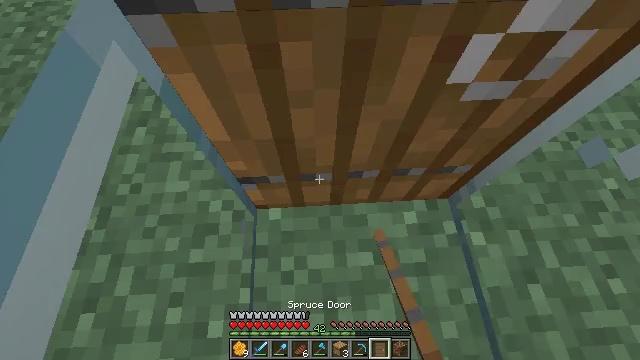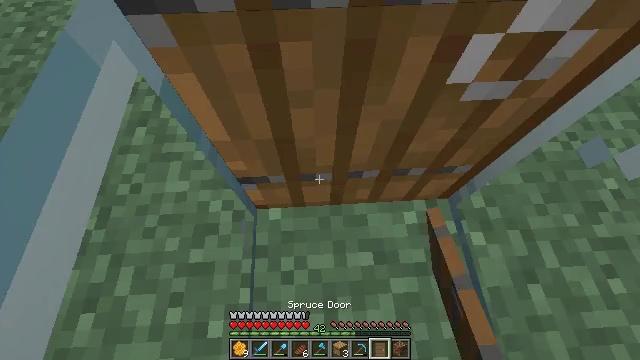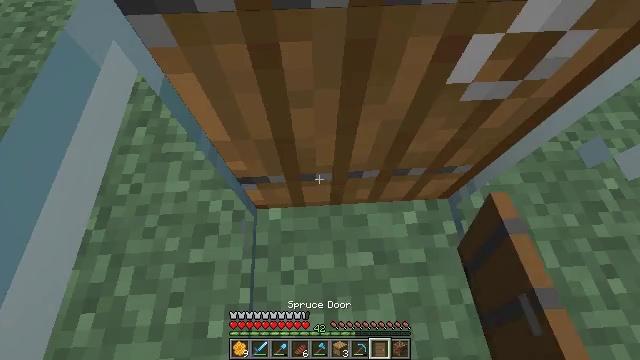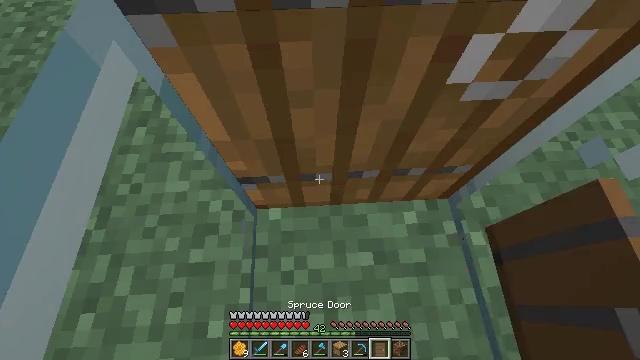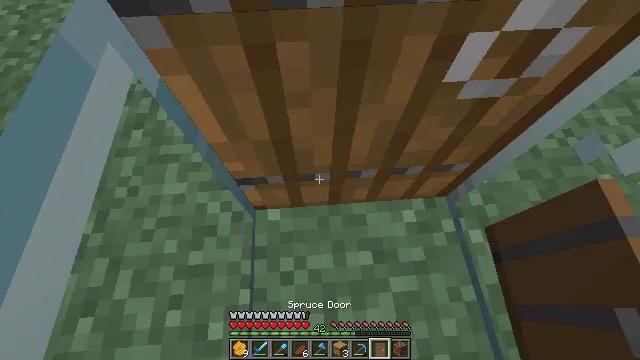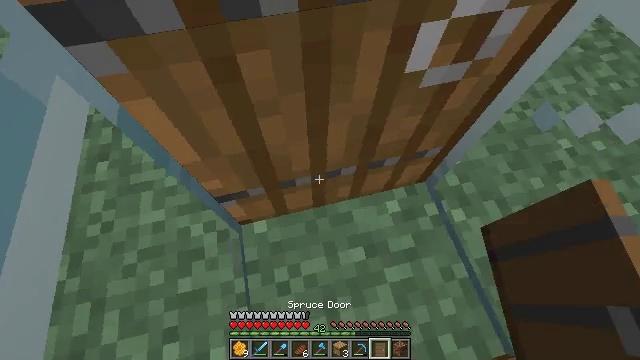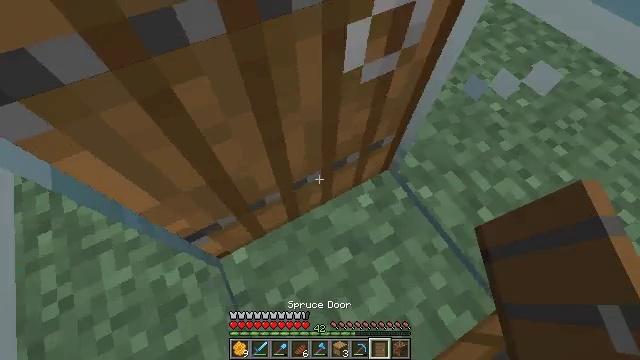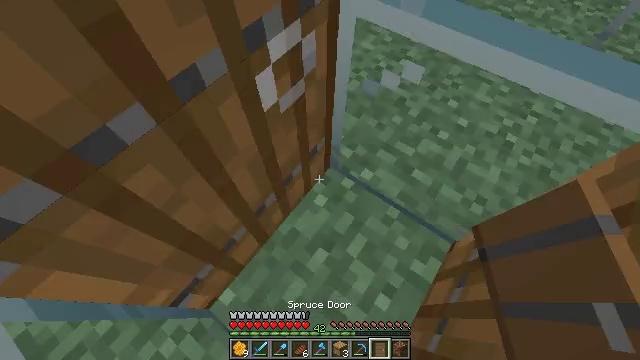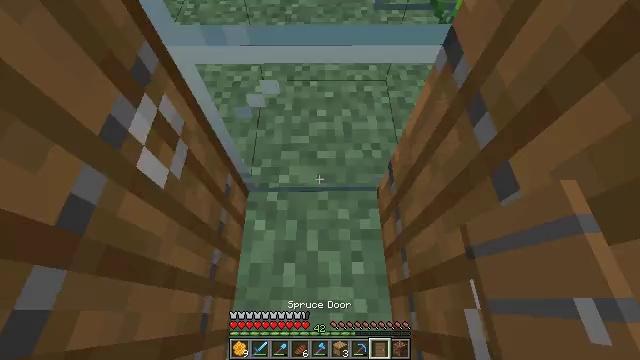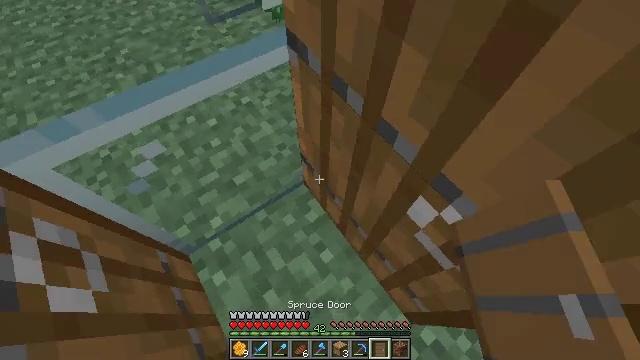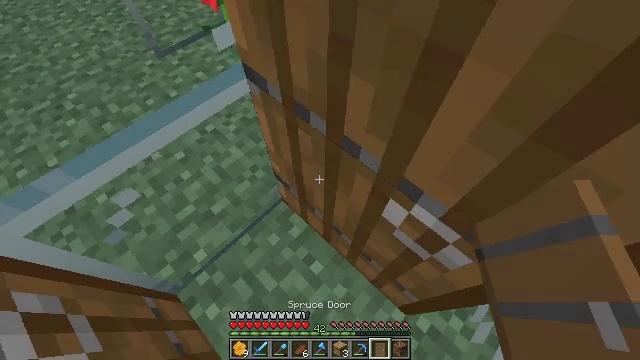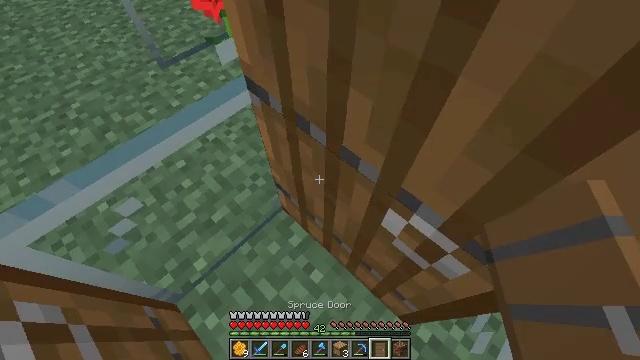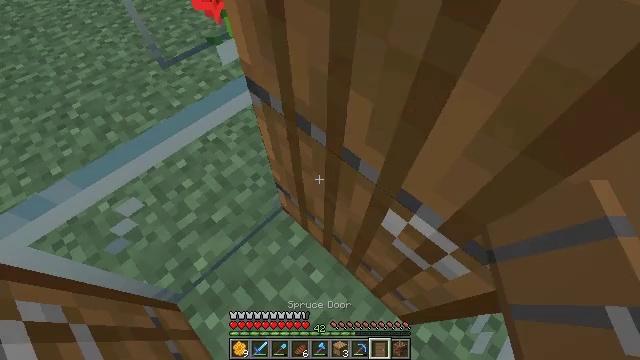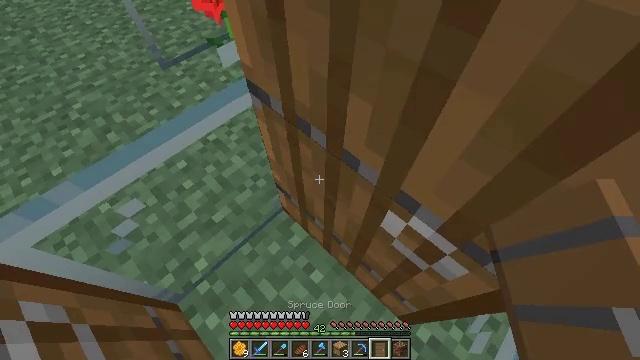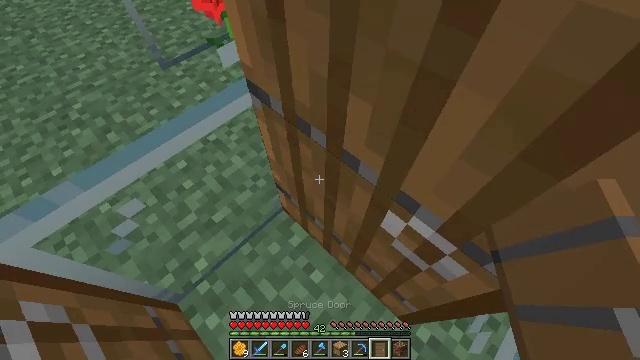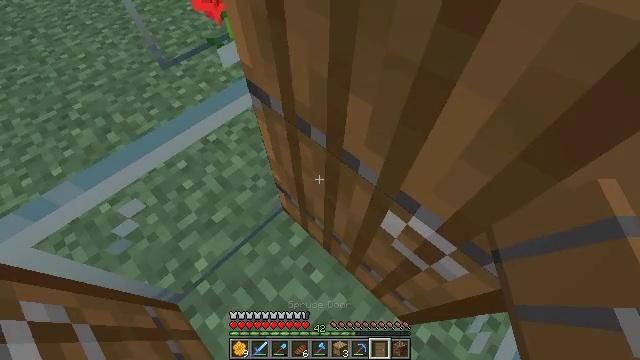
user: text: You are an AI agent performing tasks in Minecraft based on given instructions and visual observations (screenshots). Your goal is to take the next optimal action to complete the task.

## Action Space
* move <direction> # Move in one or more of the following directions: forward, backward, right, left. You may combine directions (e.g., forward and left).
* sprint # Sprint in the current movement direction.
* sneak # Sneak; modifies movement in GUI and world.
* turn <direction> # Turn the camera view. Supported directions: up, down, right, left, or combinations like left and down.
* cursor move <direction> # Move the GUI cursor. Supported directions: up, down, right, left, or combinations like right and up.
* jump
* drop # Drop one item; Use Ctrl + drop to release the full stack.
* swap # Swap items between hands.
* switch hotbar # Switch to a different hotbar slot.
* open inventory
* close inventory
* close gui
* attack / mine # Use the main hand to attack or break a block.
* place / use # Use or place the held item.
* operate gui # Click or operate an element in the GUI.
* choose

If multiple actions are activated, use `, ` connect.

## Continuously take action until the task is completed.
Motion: motion action
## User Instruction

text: Collect the spruce door for reuse.
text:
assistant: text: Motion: sneak
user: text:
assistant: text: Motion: sneak
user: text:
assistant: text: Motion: sneak
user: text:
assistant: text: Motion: sneak
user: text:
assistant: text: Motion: sneak, turn right
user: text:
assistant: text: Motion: turn right and up
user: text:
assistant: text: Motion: turn right
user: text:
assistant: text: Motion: turn right
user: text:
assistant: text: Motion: turn right
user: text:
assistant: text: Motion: turn right and up
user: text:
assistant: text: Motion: turn up
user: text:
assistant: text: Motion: no_op
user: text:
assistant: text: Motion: no_op
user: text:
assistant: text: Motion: no_op
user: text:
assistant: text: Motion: no_op
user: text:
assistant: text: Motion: no_op
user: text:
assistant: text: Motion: turn left
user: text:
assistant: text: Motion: turn right
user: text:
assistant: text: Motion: no_op
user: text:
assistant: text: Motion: no_op
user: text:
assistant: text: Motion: no_op
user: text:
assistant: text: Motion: turn right
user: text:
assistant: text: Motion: turn right
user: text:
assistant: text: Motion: turn right
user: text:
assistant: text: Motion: turn right and up
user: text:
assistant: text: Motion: turn right and up
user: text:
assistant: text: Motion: no_op
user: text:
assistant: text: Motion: use / place
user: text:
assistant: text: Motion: use / place
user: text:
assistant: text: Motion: use / place